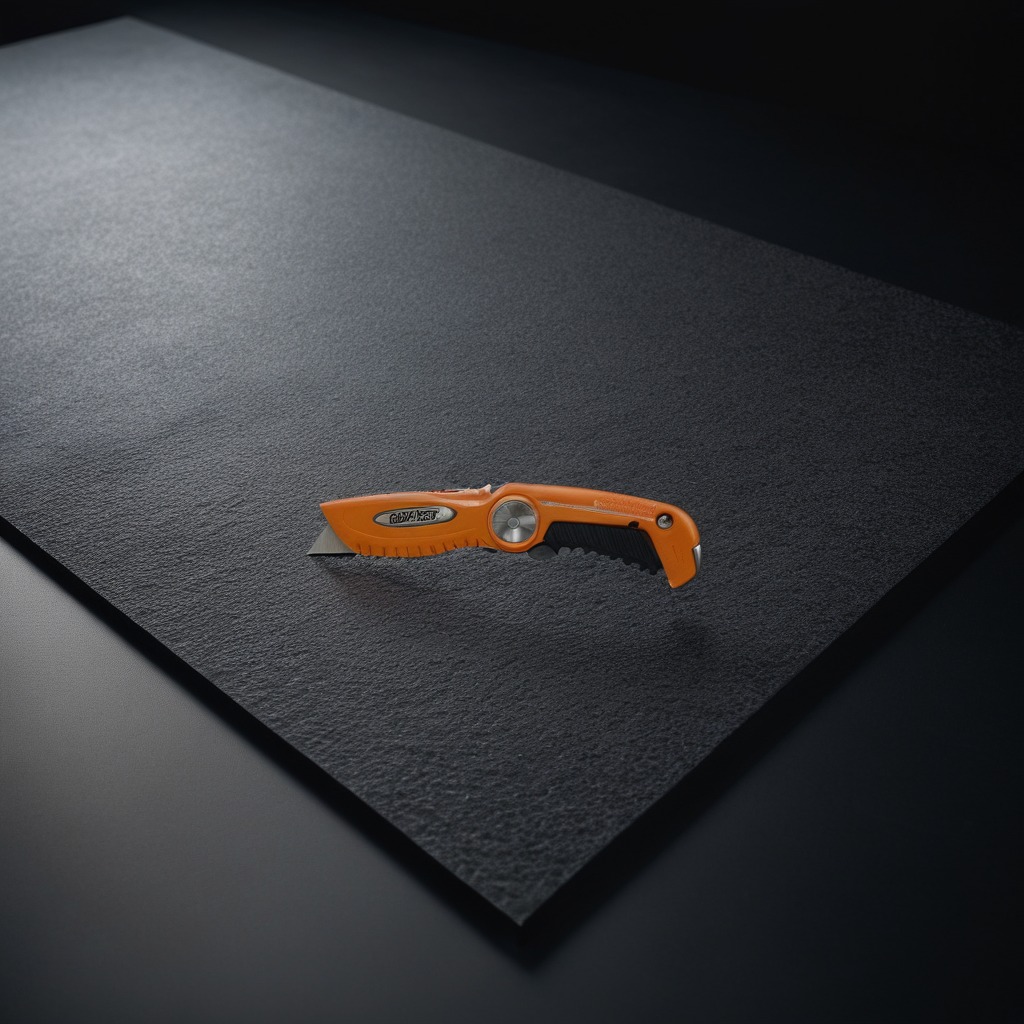
A utility knife lies on the clean granite tabletop covered with a black rubber mat inside a workshop at night dim ambient light soft shadows worn but beneath the mat